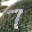
Label: 7